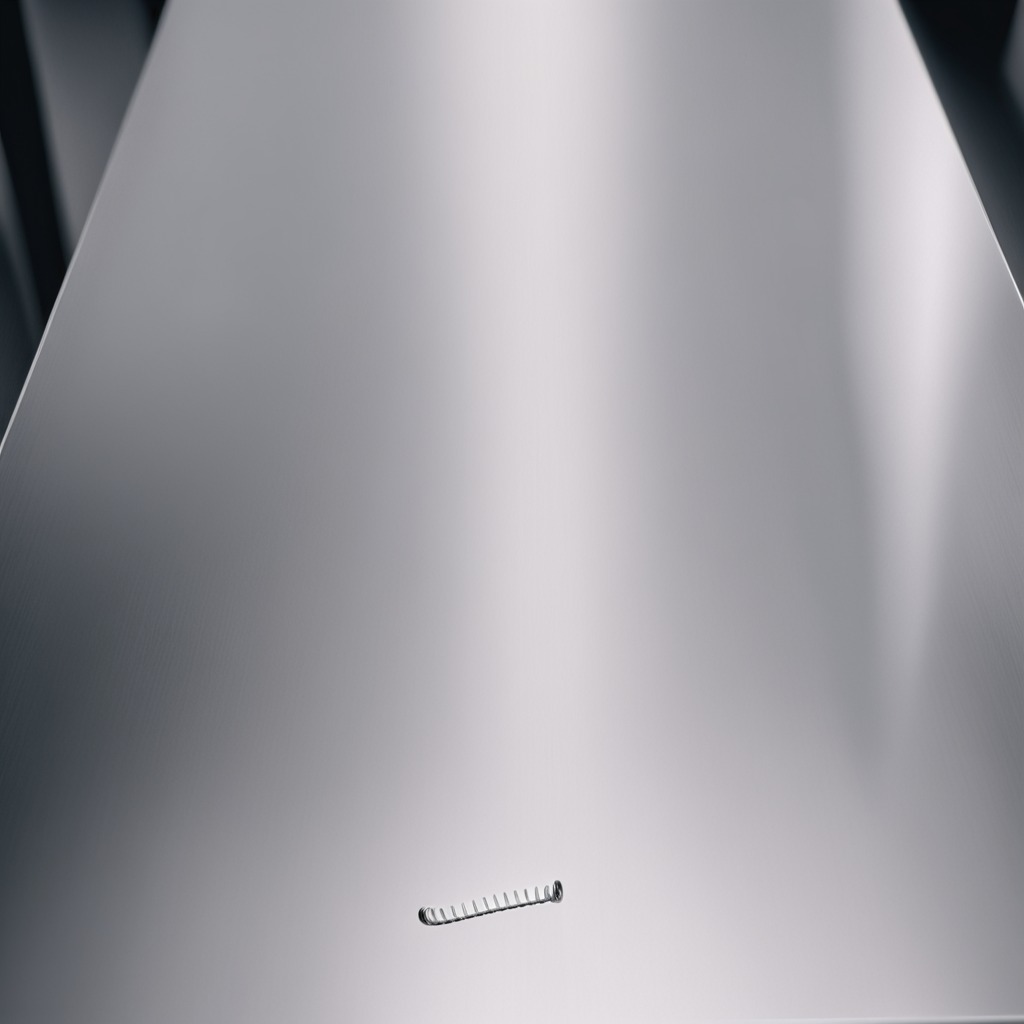
A coiled metal spring is lying on the stainless steel table.